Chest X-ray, AP view. Patient: 36 years old, sex F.
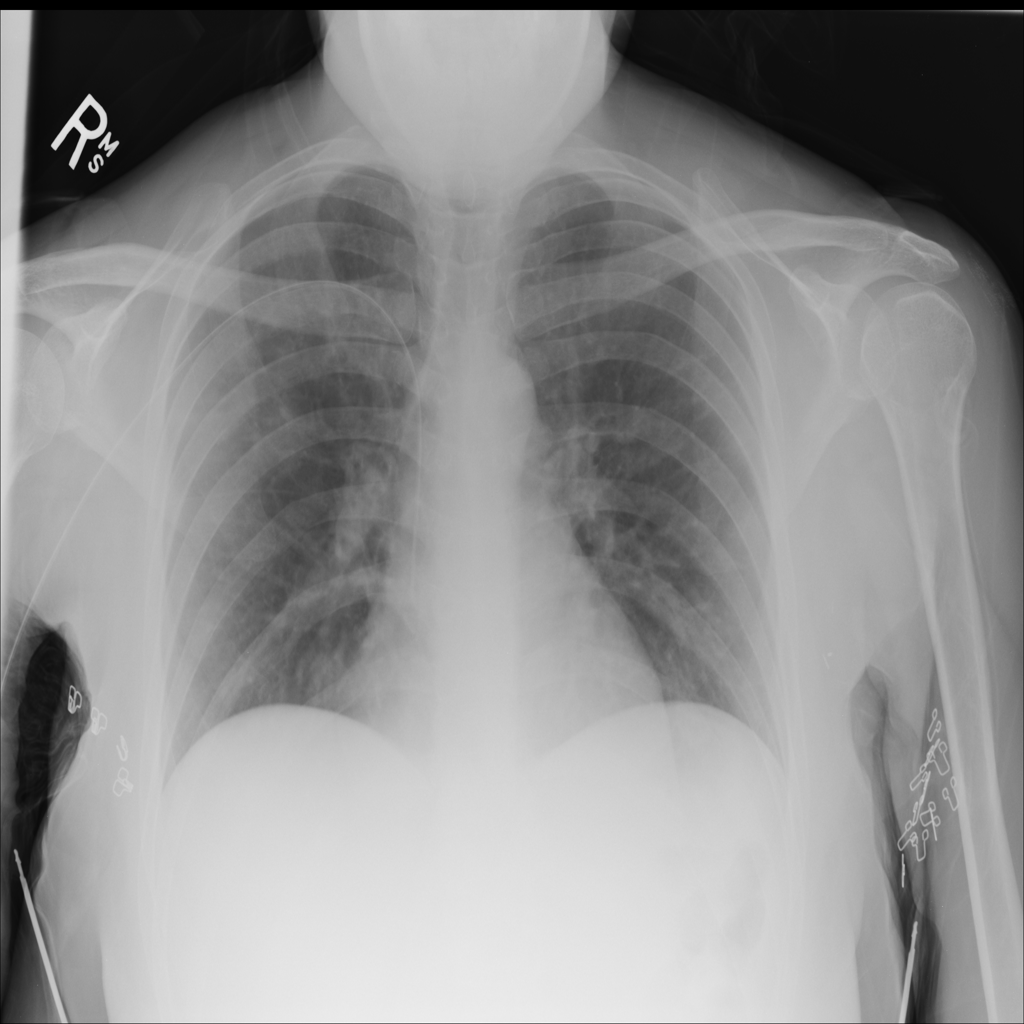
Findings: No Finding